Question:
As seen in screenshot, I have two stationary green and red views side by side.
Blue view is dragable.
What I want is, when the blue view is dragged between green and red view, to move red and green views and make space for the blue view to be dropped. If blue view is dropped elsewhere, it is to return to its original position.
I am able to drag the blue view, but not sure how to "Detect when the blue view is in between green and red and then drop it in place". Help in swift will be highly appreciated.
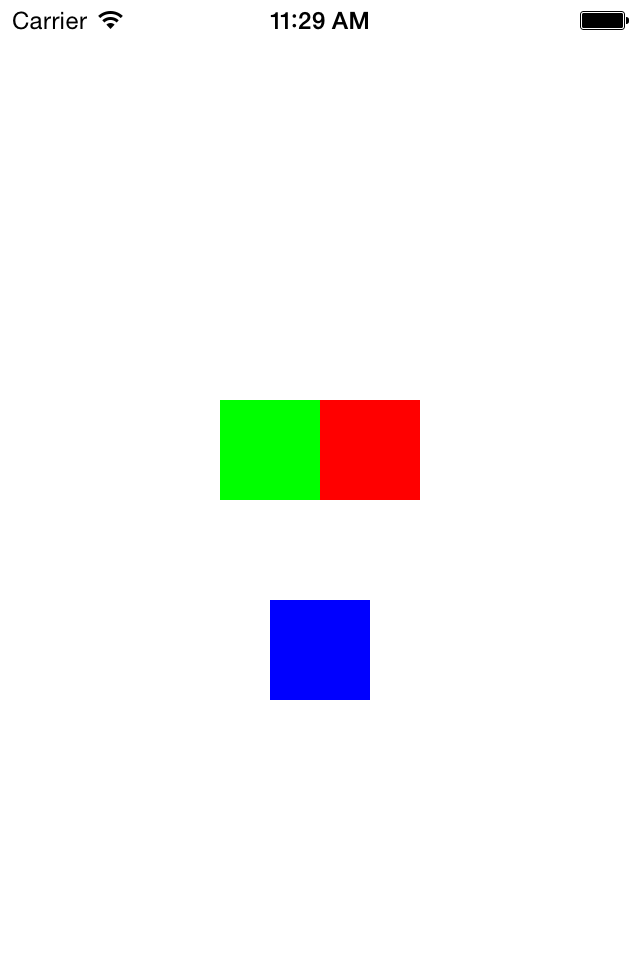
Answer: I was able to solve this (thanks to @rdelmar pointer).
1) Use 'CGRectIntersectsRec' to test when blue view is intersecting with both red and green.
2) Move red to right and green to left by half their width.
3) Copy blue view's size to create an invisible new view and place it between red and green.
4) test for when blue view is NOT intersecting with new invisible view, then remove the invisible view and move back red and green.